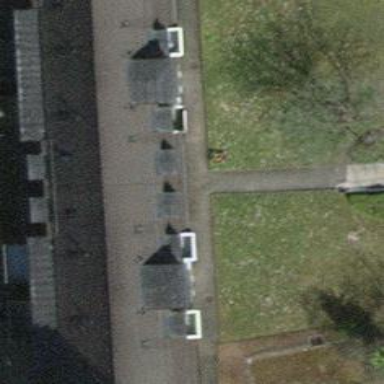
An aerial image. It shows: Gambrel-roofed building with apartments.